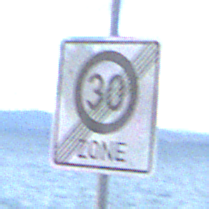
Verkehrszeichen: EndeZone30
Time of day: SunriseSunset
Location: Outdoor (Suburban)
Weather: PartlyCloudy
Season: NotSpecified
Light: Natural